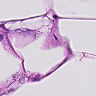
Metastatic tissue present: no